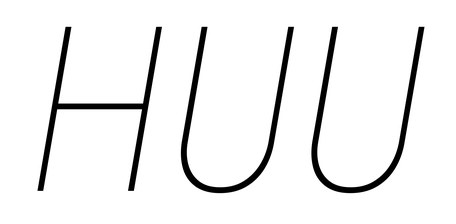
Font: Roboto-Italic_Condensed_Thin_Italic